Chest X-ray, PA view. Patient: 36 years old, sex M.
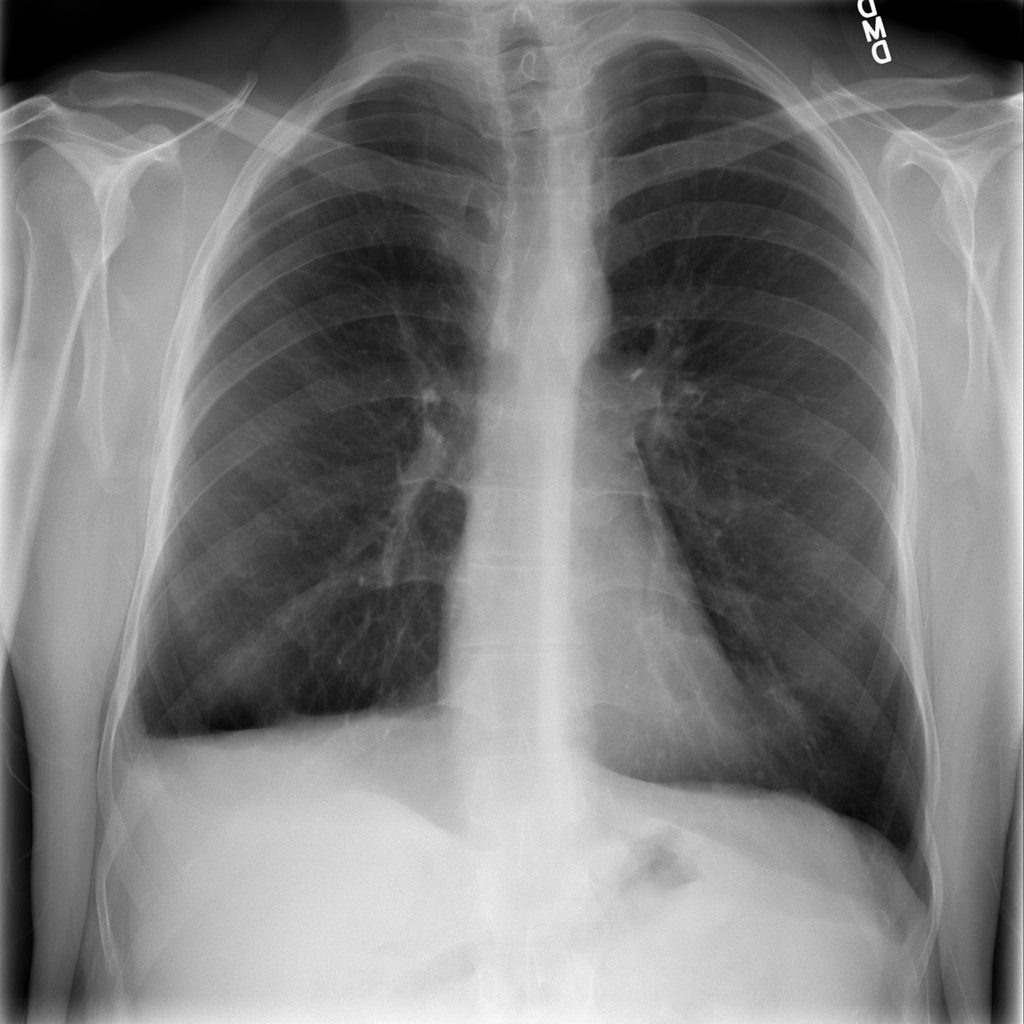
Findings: No Finding